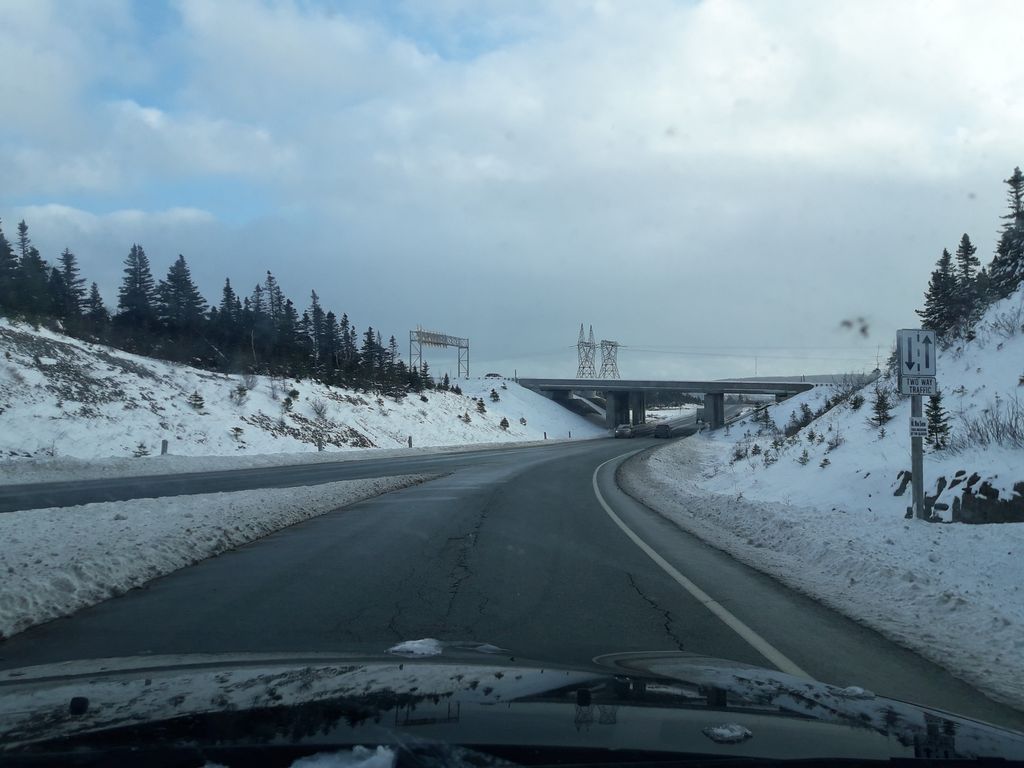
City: st_johns